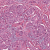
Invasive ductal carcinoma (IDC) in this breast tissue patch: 1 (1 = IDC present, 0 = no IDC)